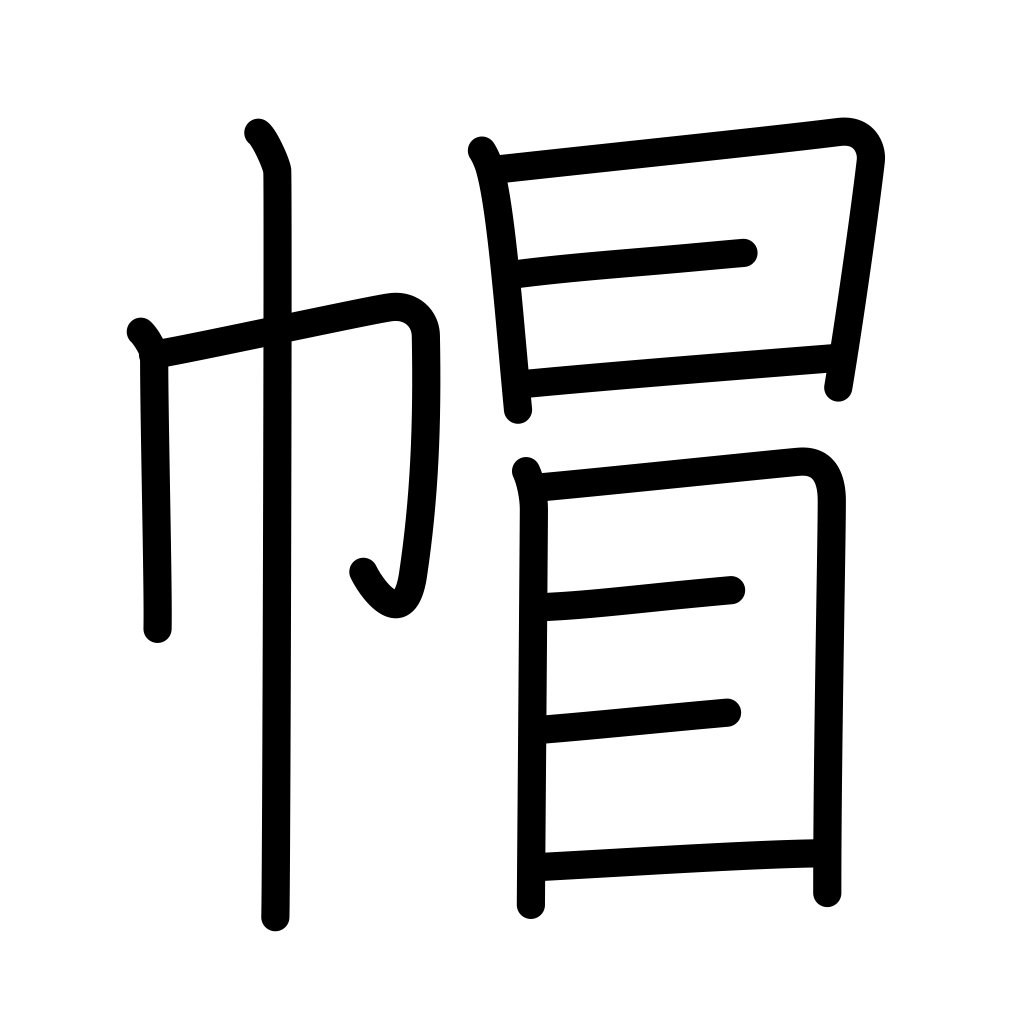
Meaning: cap, headgear